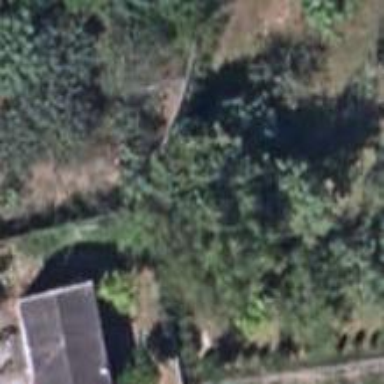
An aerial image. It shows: Fence.